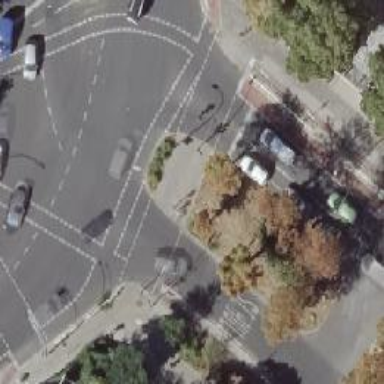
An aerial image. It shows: Crossing with traffic signals.